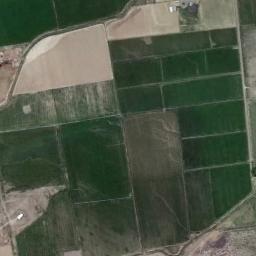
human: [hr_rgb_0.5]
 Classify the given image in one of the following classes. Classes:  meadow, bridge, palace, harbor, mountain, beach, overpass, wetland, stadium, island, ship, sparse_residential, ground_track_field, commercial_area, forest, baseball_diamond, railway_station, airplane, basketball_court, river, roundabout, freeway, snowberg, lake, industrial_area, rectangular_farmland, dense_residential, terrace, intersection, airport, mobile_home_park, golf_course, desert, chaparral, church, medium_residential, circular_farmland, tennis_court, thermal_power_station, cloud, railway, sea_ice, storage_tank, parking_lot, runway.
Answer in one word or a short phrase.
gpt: rectangular_farmland